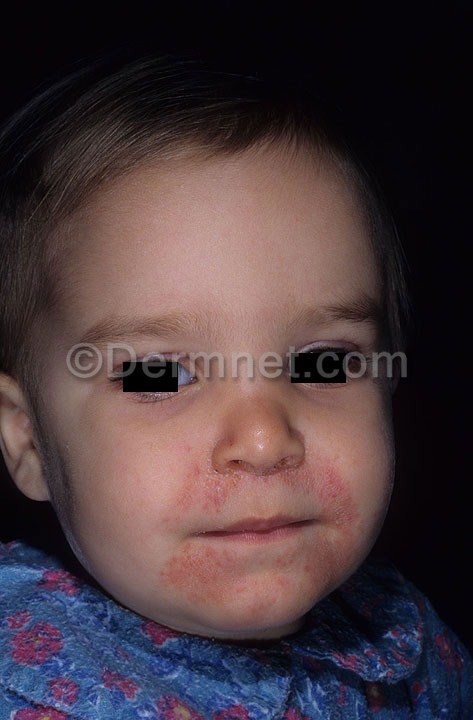
Disease: Atopic Dermatitis Photos